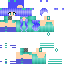
A female human skin with medium skin, wearing blue long hair dressed in a blue tshirt and blue pants, featuring a closed mouth.